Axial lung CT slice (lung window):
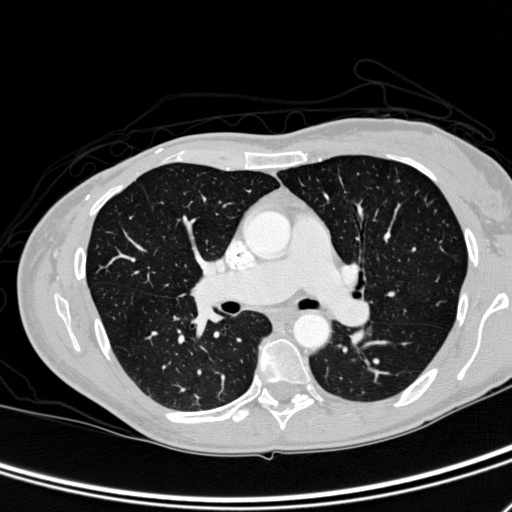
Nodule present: no